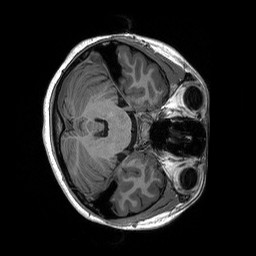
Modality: T1w
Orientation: axial
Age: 19
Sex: female
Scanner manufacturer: siemens
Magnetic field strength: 3 T
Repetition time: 2.53 s
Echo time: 0.00227 s